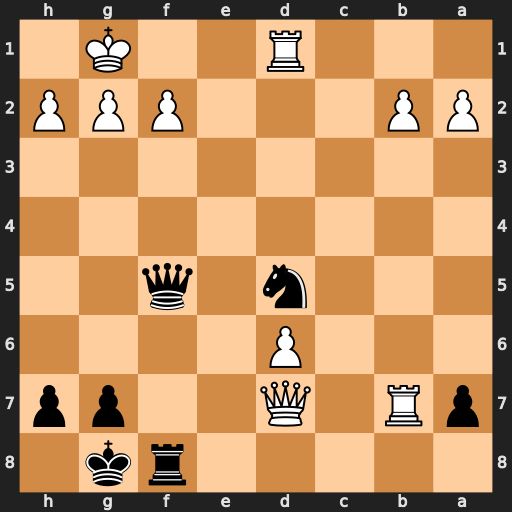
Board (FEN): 5rk1/pR1Q2pp/3P4/3n1q2/8/8/PP3PPP/3R2K1
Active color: b
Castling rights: -
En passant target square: -
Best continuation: Qxf2+ Kh1 Qf1+ Rxf1 Rxf1#